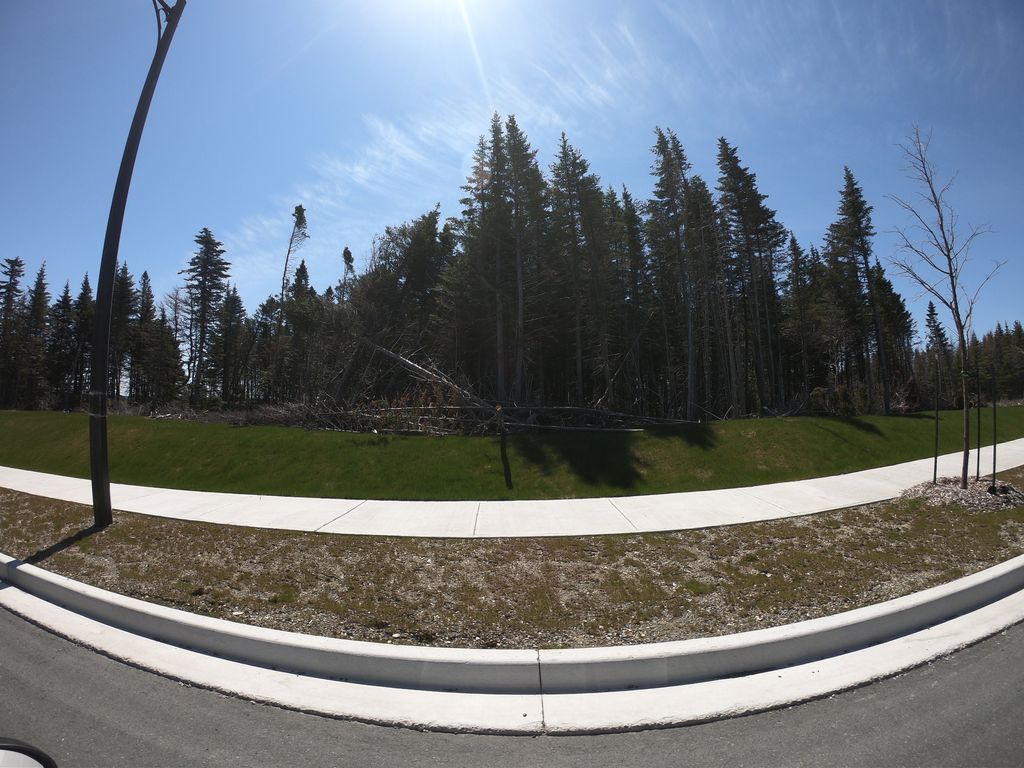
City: st_johns